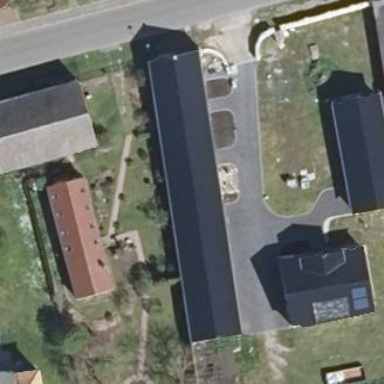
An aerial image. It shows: Building with gabled roof. The roof is orientated along the structure and is painted black.